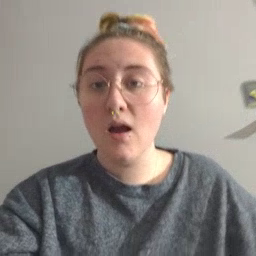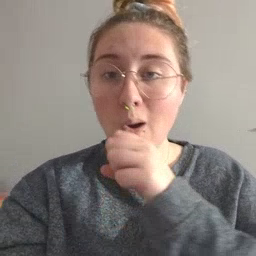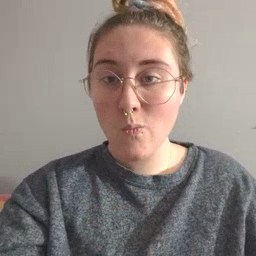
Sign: old